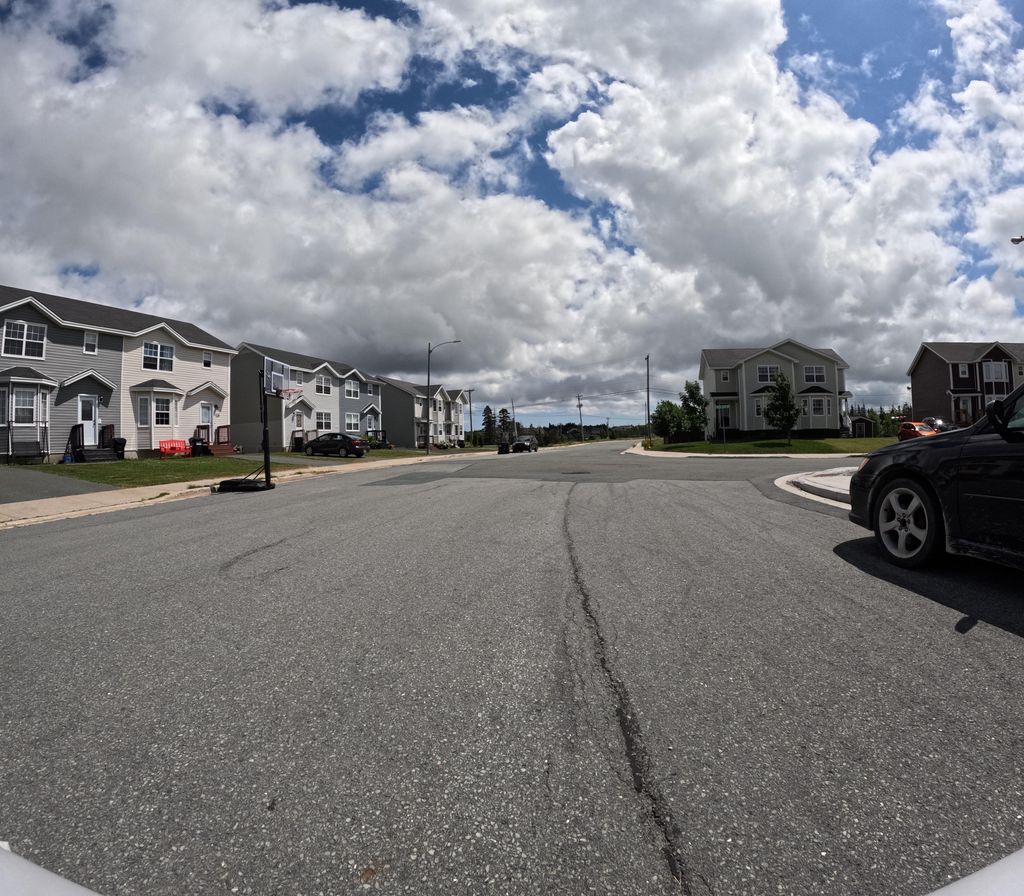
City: st_johns